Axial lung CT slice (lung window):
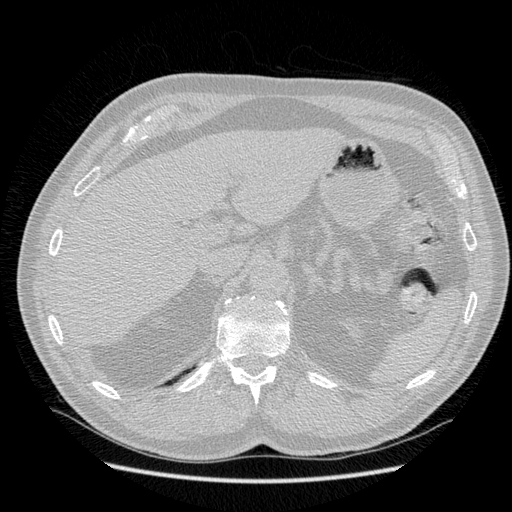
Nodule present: no